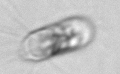
Label: Corethron_hystrix